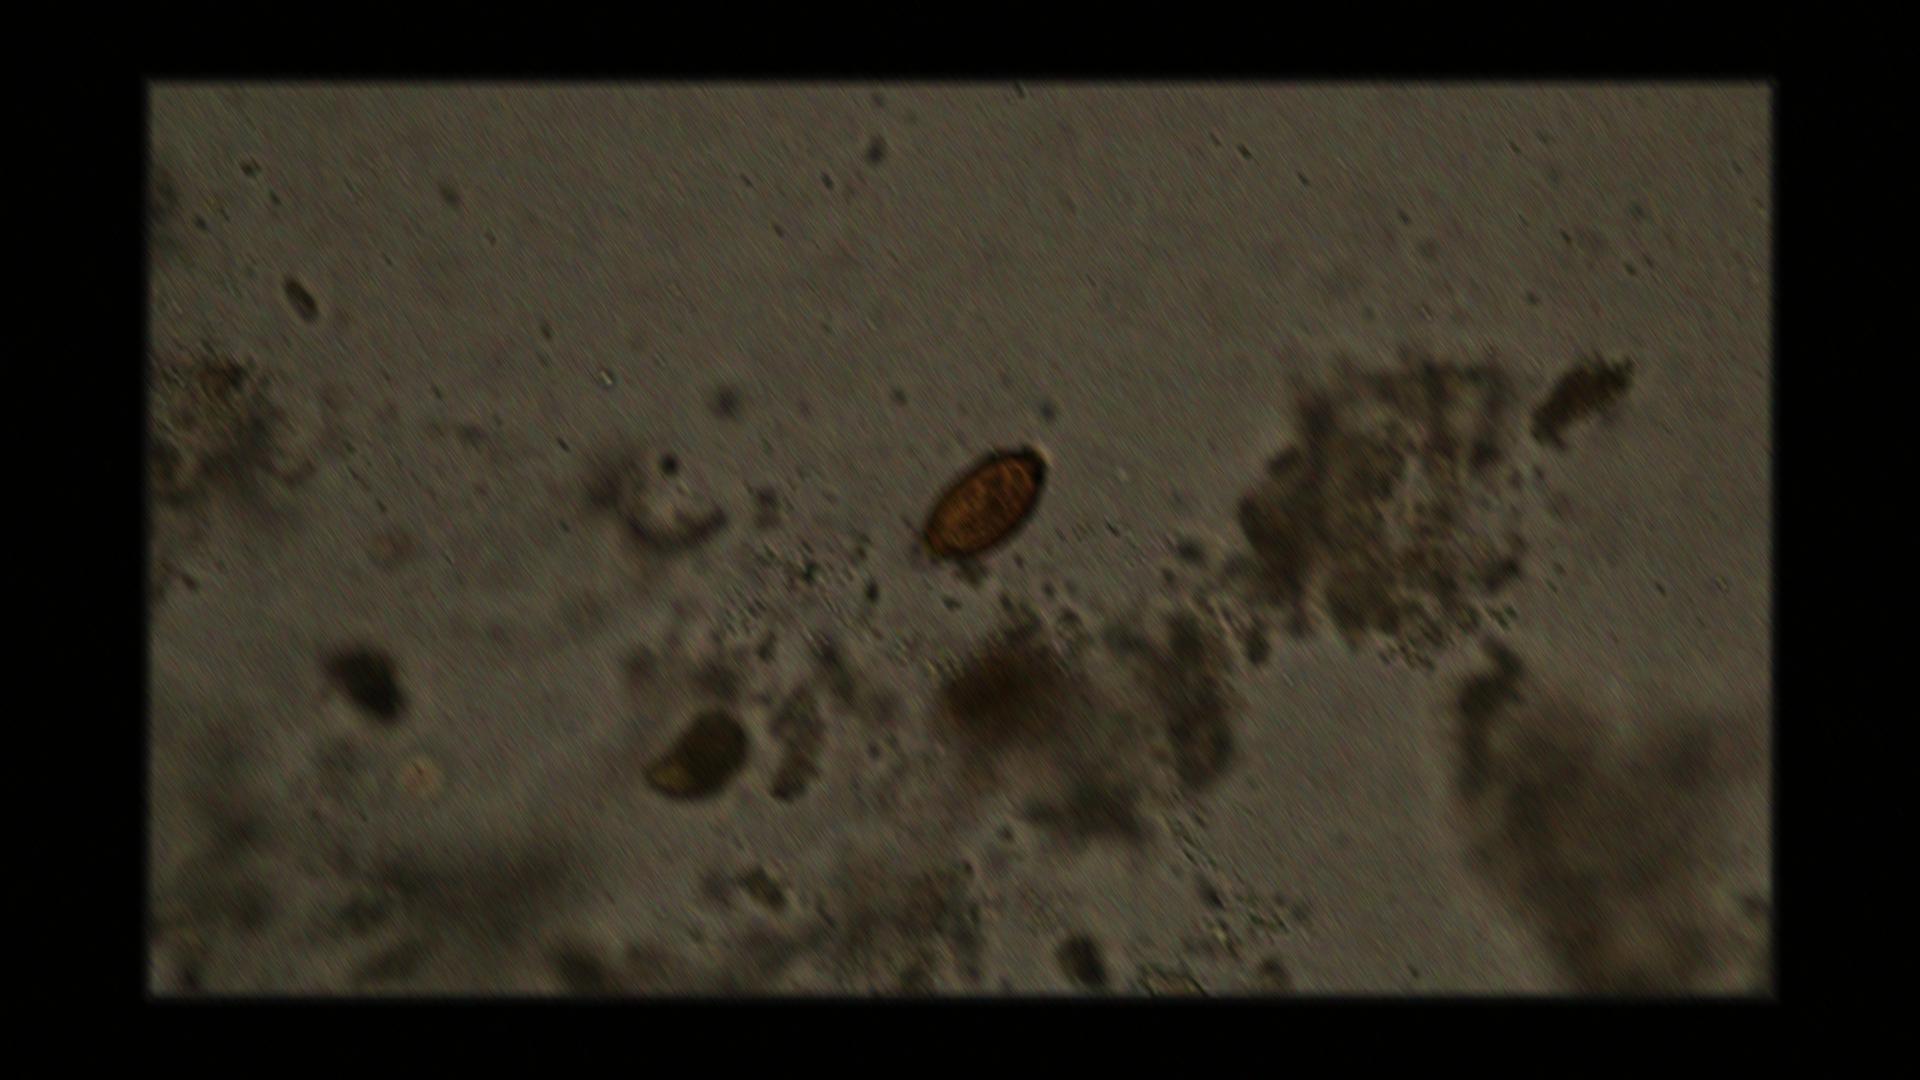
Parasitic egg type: Trichuris trichiura